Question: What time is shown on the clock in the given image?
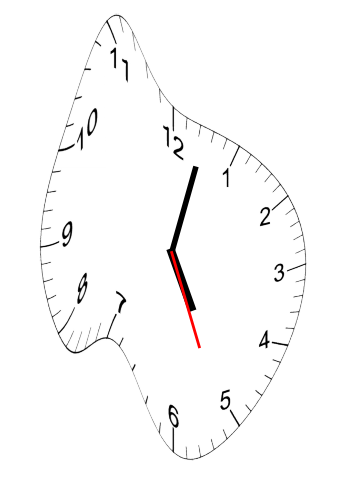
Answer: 05:02:26